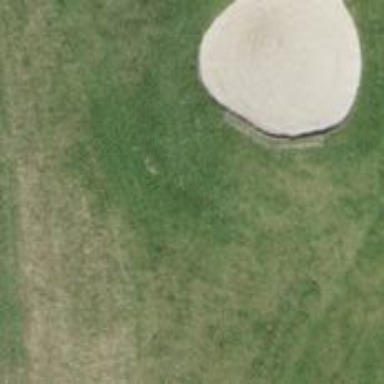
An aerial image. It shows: Sandy area is golf bunker.